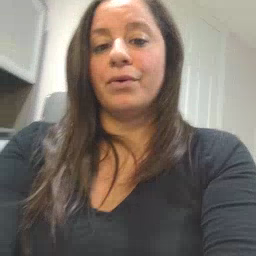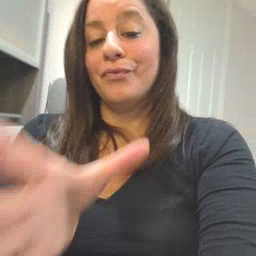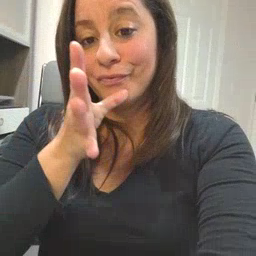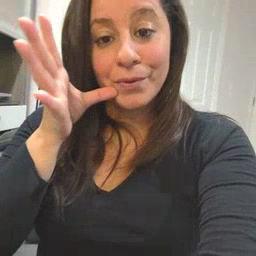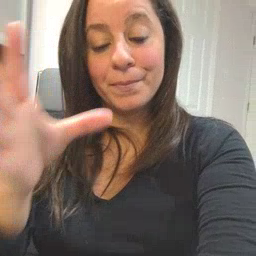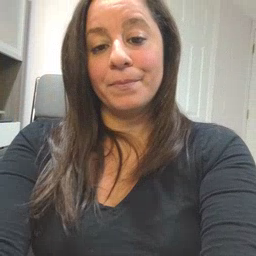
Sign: farm